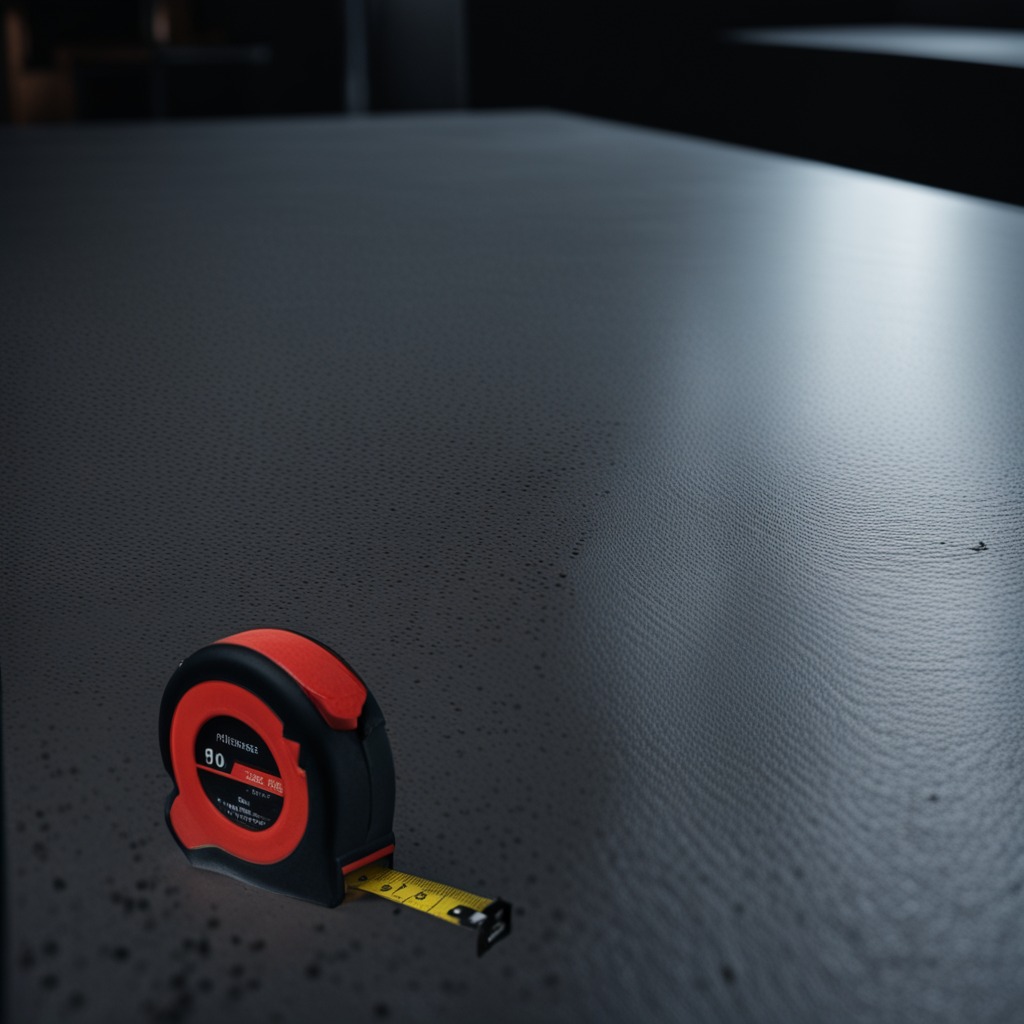
A measuring tape is lying on the clean granite table inside a workshop at night.